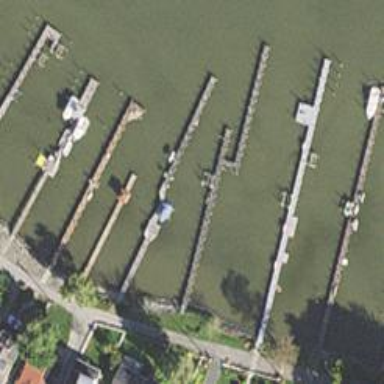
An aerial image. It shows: Man-made pier.